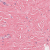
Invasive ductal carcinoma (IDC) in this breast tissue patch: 0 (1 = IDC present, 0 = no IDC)